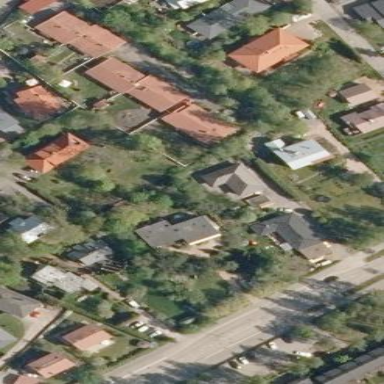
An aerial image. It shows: Residential garden.